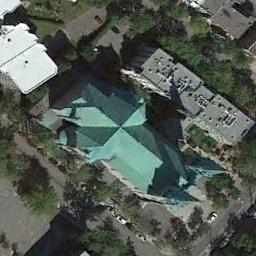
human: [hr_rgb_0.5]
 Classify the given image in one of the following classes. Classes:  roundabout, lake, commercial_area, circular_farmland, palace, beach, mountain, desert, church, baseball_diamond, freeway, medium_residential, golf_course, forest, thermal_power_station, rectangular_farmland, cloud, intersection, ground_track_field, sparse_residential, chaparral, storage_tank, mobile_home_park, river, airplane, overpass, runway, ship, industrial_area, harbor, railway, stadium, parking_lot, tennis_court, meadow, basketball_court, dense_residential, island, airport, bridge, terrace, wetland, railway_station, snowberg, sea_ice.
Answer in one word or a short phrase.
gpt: church